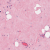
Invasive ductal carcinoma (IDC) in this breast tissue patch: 1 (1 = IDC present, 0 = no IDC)